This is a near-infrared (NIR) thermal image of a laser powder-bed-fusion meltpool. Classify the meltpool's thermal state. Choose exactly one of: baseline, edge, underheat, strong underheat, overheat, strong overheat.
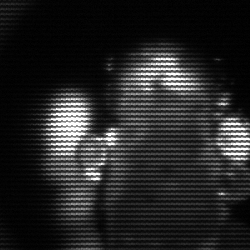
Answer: strong underheat